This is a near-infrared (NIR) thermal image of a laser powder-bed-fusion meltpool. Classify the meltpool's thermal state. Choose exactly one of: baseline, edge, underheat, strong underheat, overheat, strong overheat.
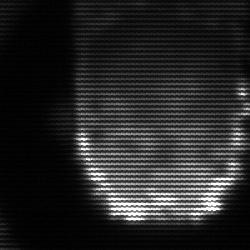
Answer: baseline